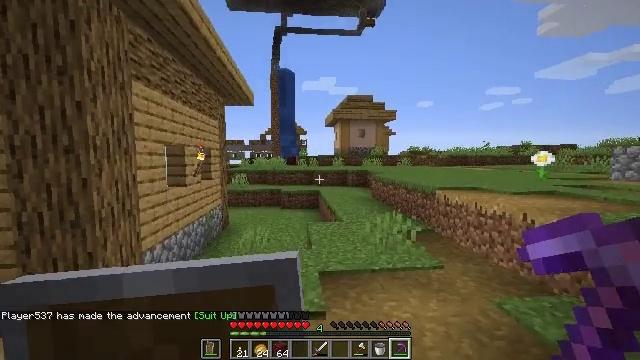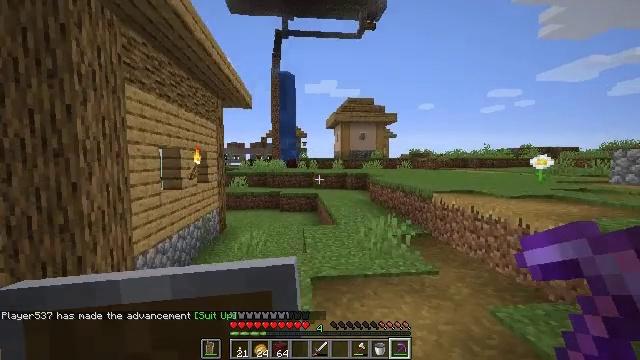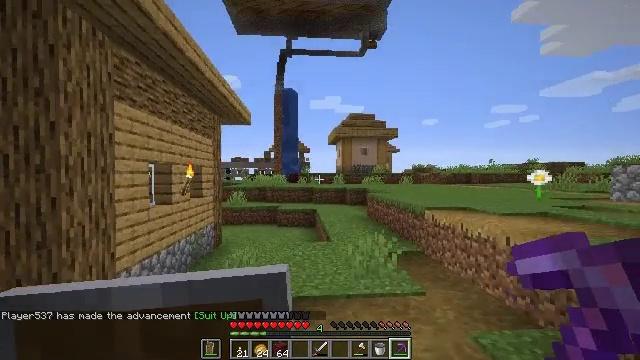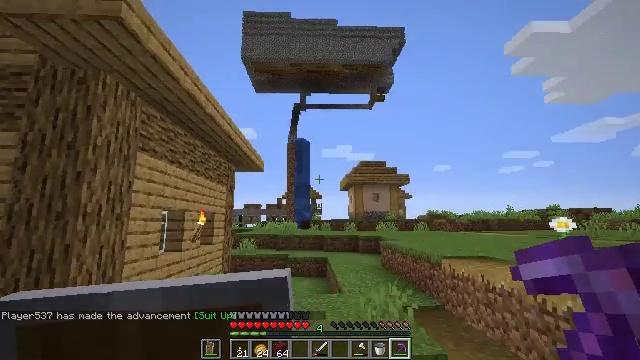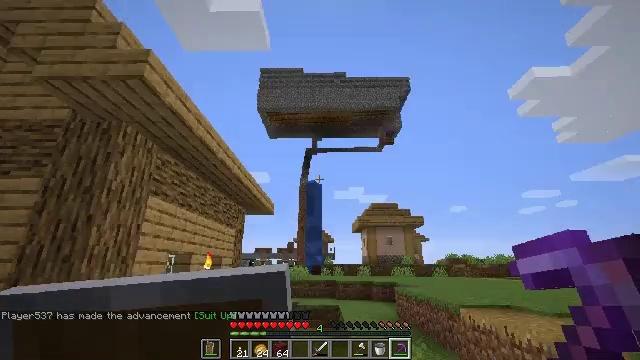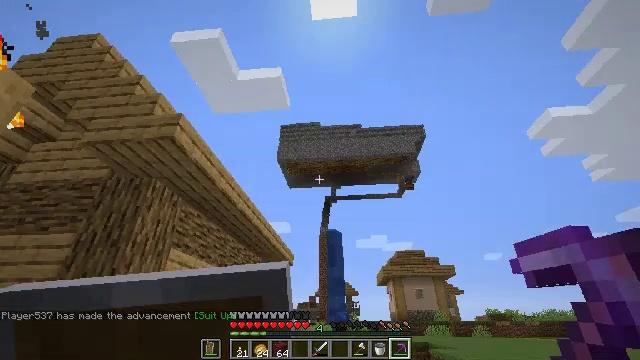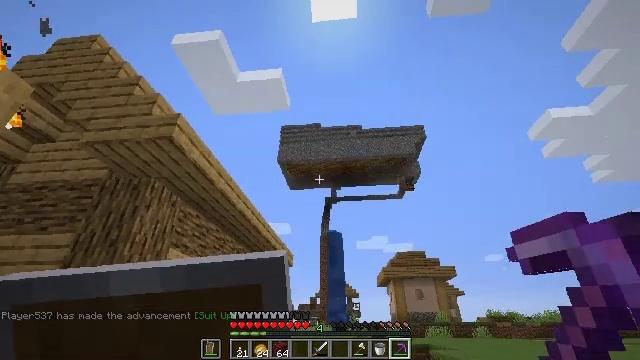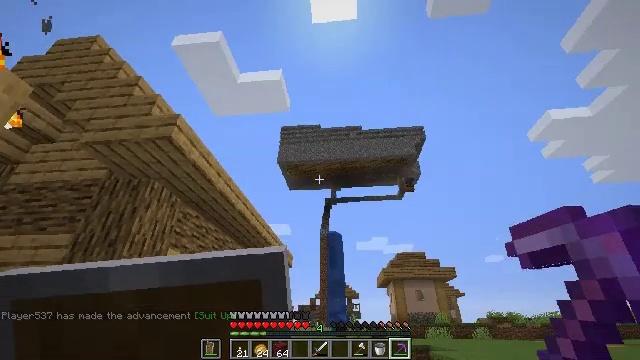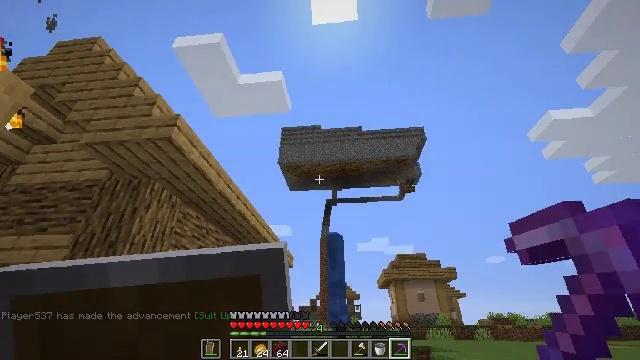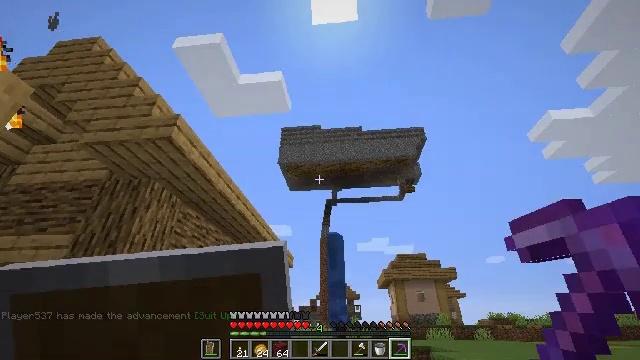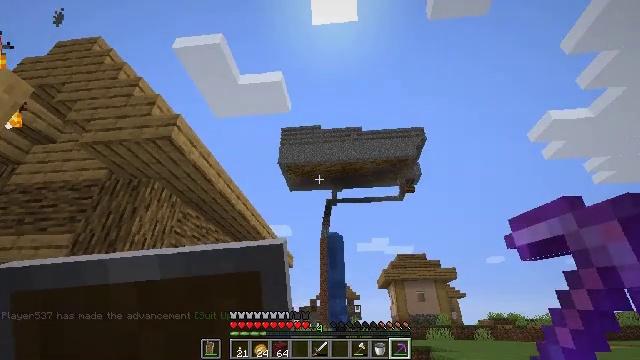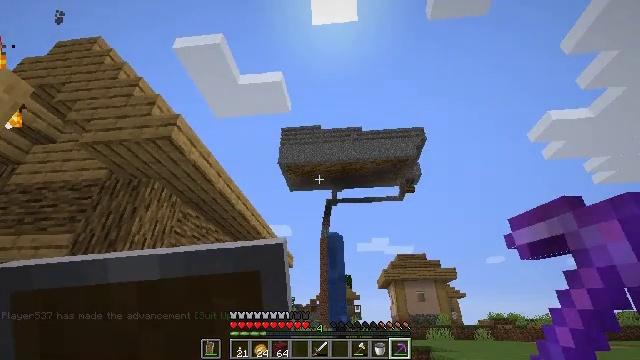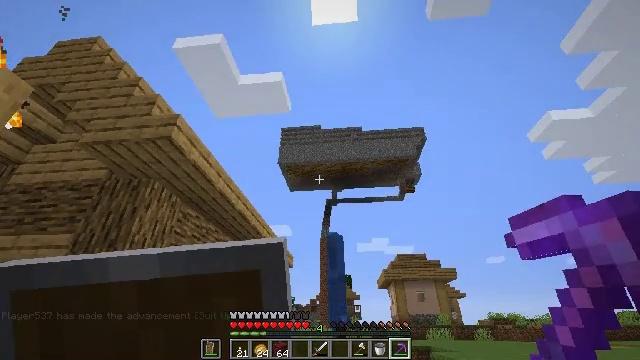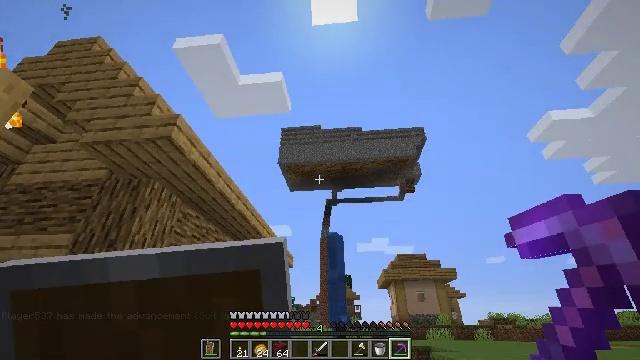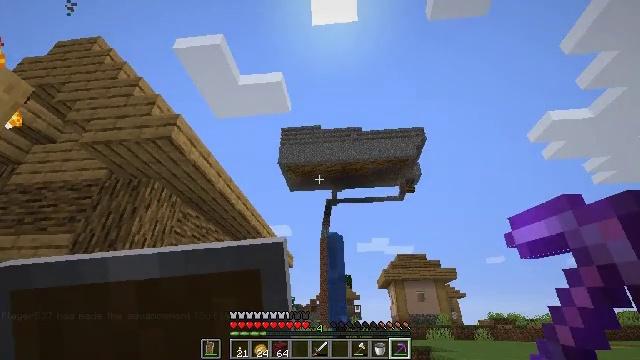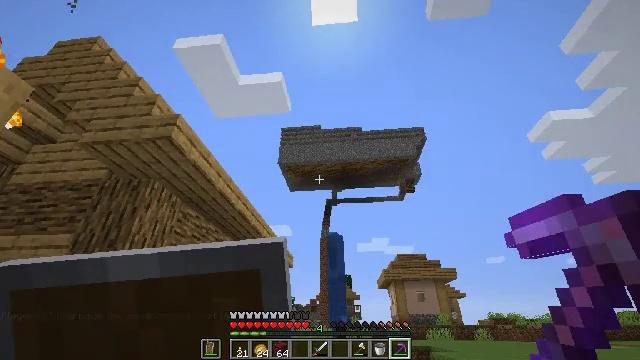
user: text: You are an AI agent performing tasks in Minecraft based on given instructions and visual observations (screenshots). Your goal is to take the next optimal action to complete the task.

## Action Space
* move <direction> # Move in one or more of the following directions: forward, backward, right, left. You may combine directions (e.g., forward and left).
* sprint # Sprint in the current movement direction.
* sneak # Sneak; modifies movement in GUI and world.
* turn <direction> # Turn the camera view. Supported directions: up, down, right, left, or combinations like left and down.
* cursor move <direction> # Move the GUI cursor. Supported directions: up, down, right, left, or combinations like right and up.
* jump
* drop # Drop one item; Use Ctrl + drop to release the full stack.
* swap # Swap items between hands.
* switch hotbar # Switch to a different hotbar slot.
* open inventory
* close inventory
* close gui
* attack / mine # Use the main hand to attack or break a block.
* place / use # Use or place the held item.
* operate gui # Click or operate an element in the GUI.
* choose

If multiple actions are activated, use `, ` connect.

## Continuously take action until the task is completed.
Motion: motion action
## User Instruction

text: craft item air
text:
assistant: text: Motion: move right
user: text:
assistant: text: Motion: move right, turn left and up
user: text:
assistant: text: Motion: turn left and up
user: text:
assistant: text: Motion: turn left and up
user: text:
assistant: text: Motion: turn left and up
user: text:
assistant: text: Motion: no_op
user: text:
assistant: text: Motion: no_op
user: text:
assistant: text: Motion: no_op
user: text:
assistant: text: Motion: no_op
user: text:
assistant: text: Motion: no_op
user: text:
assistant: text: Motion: no_op
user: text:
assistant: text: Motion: no_op
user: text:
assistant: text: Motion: no_op
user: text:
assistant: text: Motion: no_op
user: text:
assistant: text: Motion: no_op
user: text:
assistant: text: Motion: no_op
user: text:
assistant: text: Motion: no_op
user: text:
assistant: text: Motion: turn left and down
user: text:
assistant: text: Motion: turn left and down
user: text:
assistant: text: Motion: turn left and down
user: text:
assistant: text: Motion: turn left and down
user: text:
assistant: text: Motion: turn left and down
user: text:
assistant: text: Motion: turn left and down
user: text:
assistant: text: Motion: turn left and down
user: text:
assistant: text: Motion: turn left and down
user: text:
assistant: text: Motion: turn left and down
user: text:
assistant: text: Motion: turn left and down
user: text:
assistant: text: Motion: turn left and down
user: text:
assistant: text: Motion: turn left and down
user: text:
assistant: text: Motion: turn left